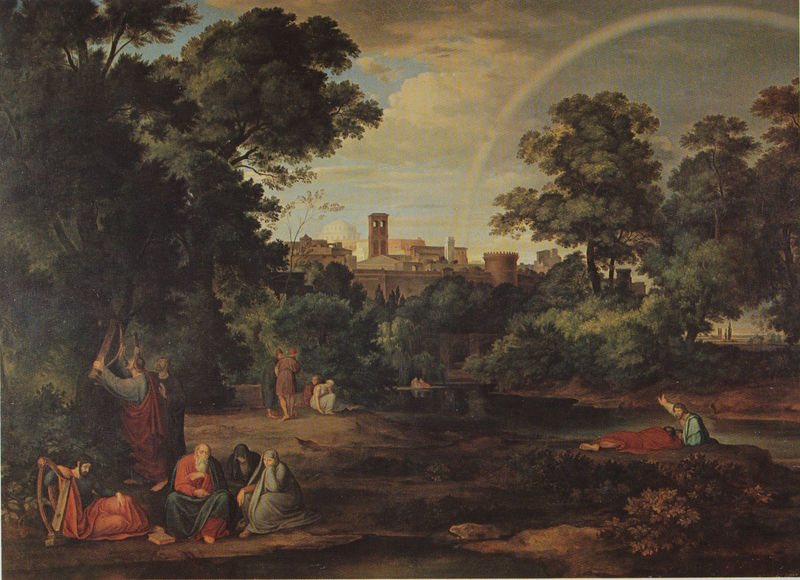
Titel: Die trauernden Juden an den Wassern Babylons
Künstler: Ferdinand Olivier
Standort: Lübeck
Institution: Museum Behnhaus
Schlagwörter: baum, blau, blätter, dunkel, felsen, gemälde, gruppe, himmel, laub, mann, schatten, schlaf, wasser, weiß, wolken, bäume, fluss, frauen, grün, kirchturm, landschaft, menschen, see, sitzen, stadt, teich, ufer, äste, braun, fenster, frau, grau, hell, licht, männer, orange, schwarz, symbol, gebäude, park, rot, weg, wolke, leute, malerei, versammlung, alt, bart, jung, architektur, mensch, stein, trauer, bild, bach, erde, horizont, natur, brücke, busch, büsche, sonne, sträucher, land, gold, kind, musik, pflanzen, wald, genre, turm, aussicht, wellen, schlafen, bogen, italien, ort, spieler, farben, dorf, mauer, tag, kuh, landschaftsmalerei, idylle, pause, rast, kuppel, romantik, staffage, musikinstrument, liegend, zeigen, leuchten, zinnen, regen, stadtrand, antike, greis, buch, burg, türme, münchen, wälder, lichtung, frieden, pantheon, landschaftsbild, antik, toga, brauntöne, siedlung, harfe, jerusalem, leier, ausruhen, abenddämmerung, koch, staffagefiguren, bund, winken, pastorale, pinakothek, paare, regenbogen, rundturm, kastell, noah, dunkle palette, einfache leute, regenboben, spektralfarben, himmel wolken, ölberg, zinken, personengruppen